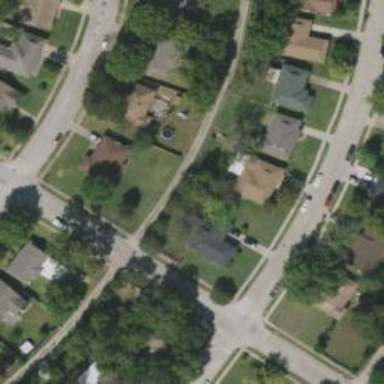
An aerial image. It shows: Alley classified as service road.